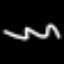
Label: squiggle